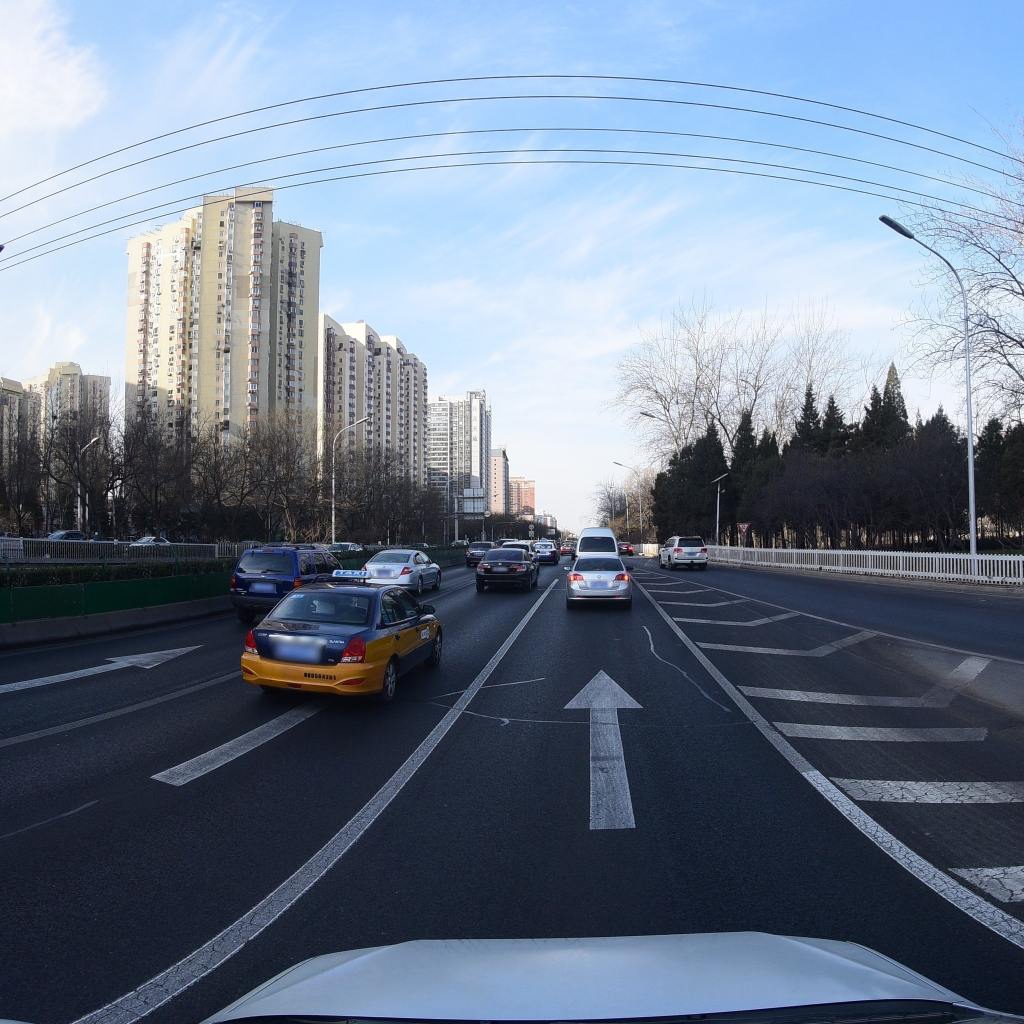
Region: Fengtai
Road damage annotations: longitudinal patch, transverse patch, transverse patch, longitudinal patch, longitudinal patch